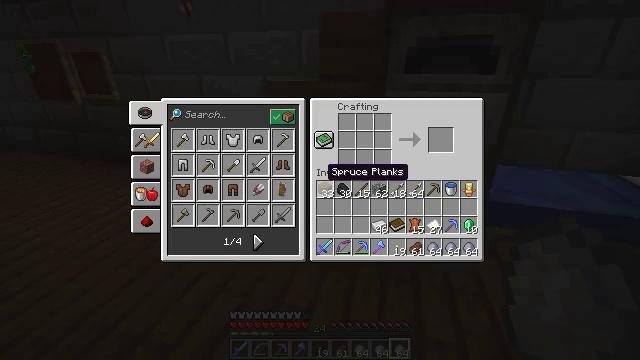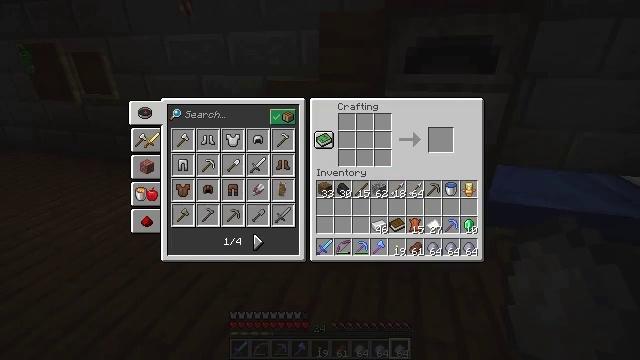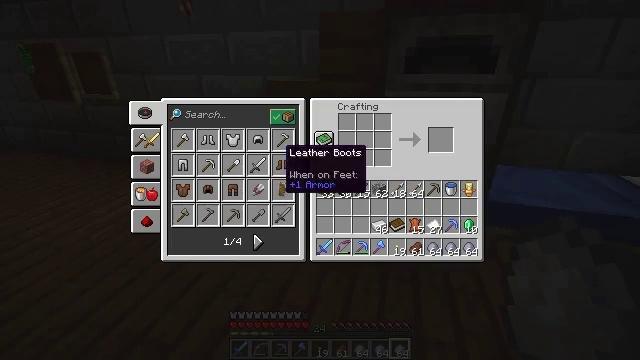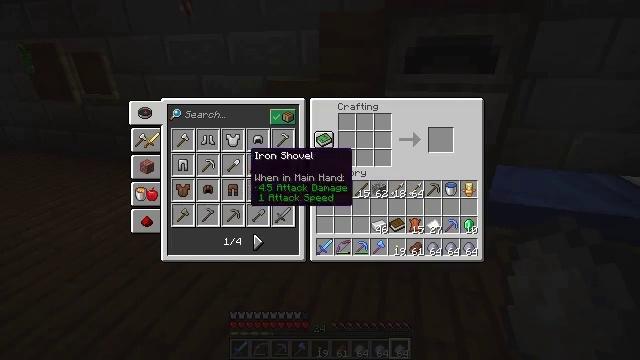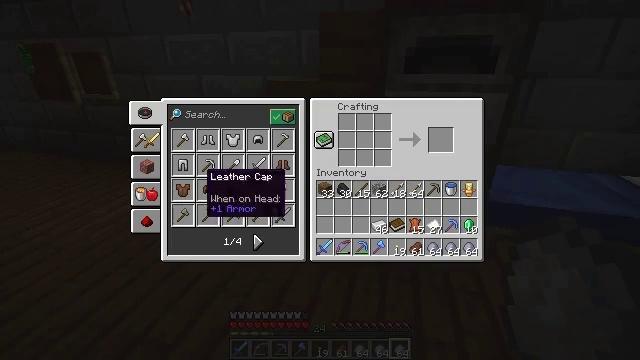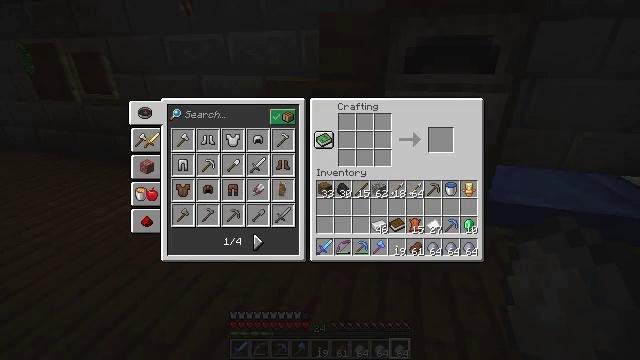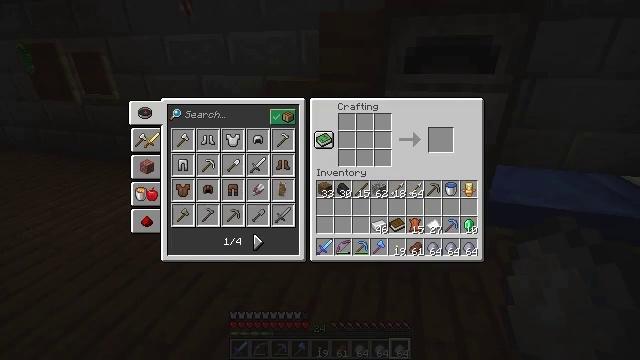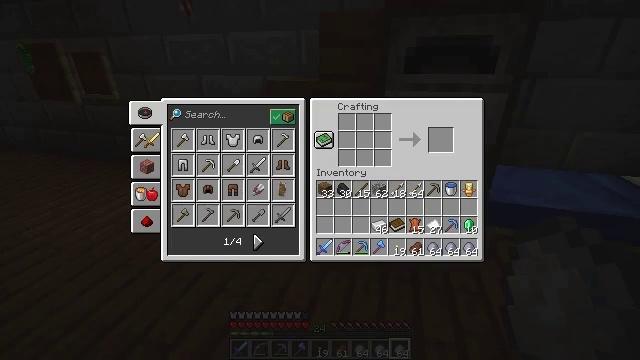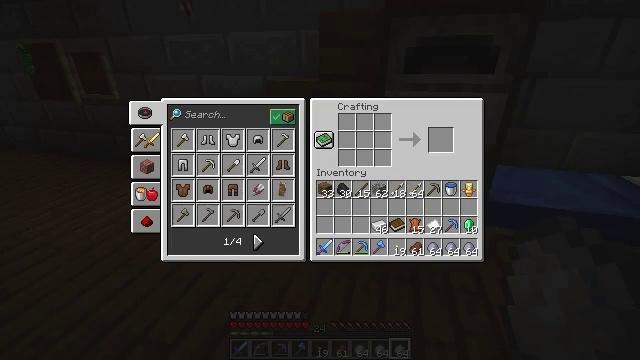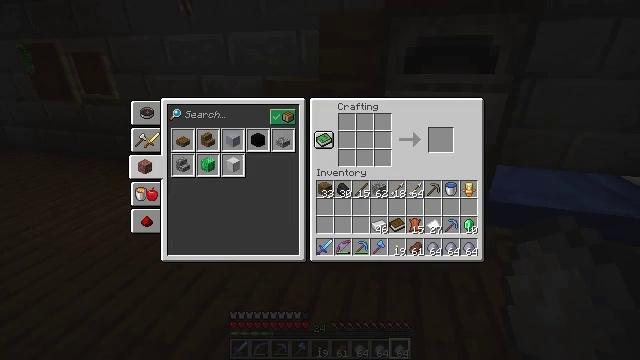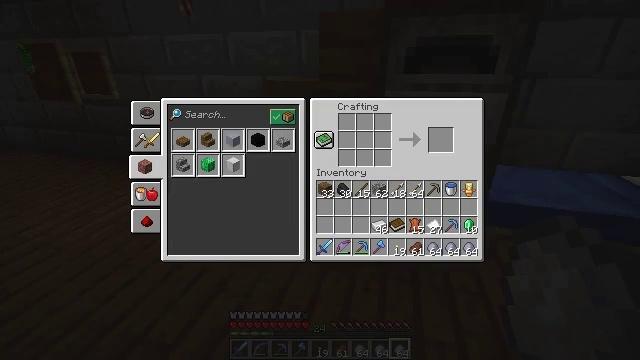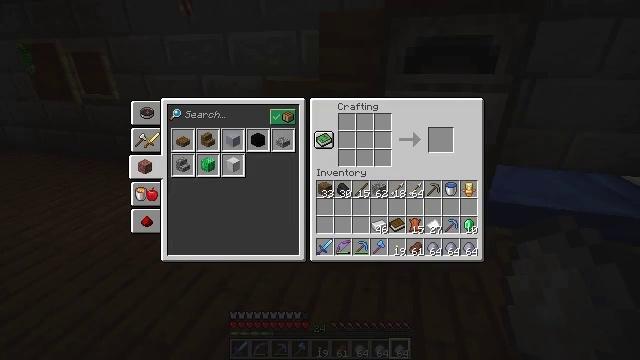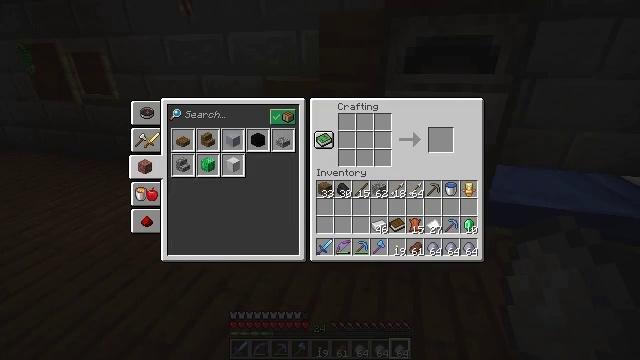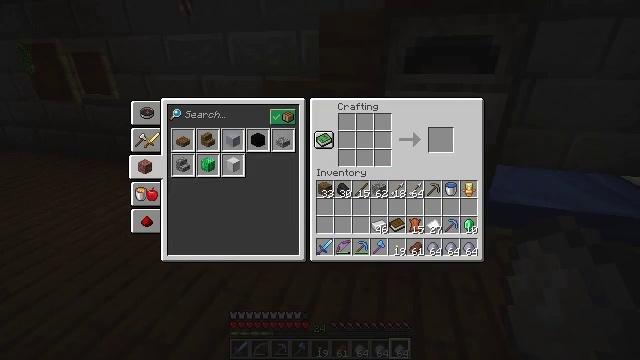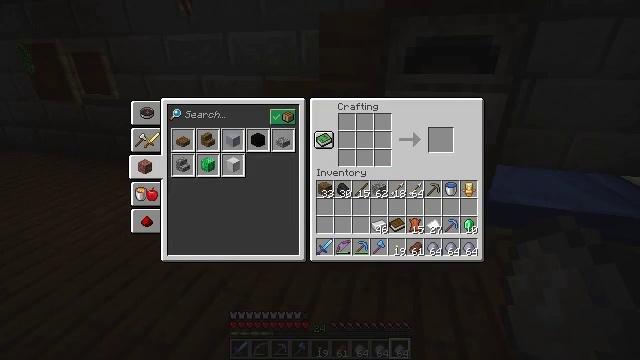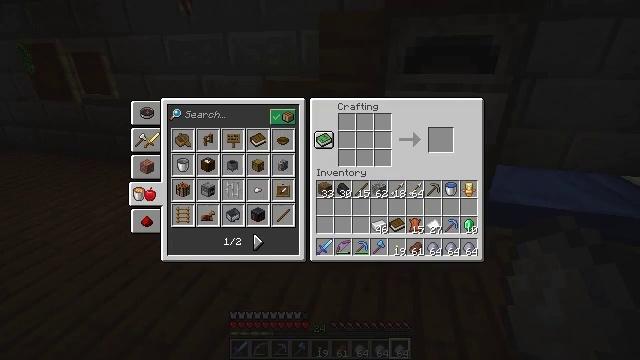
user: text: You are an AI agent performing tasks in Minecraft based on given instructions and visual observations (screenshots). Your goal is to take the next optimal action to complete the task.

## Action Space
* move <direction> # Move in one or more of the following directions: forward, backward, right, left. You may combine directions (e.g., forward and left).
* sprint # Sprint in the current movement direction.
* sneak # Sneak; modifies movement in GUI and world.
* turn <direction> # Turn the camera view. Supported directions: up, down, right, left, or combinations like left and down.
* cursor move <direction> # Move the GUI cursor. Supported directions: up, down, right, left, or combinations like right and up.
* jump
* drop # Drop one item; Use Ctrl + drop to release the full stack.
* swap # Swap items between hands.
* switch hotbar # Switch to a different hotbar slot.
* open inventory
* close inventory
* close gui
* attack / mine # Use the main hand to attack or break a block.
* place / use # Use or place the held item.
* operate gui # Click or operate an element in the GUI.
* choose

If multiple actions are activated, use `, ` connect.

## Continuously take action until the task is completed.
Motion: motion action
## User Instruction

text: To get a cauldron, use the crafting table.
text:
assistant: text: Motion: cursor move left and up
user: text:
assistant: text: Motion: cursor move left and up
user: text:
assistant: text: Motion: cursor move left
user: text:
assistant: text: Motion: cursor move left and down
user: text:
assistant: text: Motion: cursor move left and down
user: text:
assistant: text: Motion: cursor move up
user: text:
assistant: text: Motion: cursor move up
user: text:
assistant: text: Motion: cursor move right and up
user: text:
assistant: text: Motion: operate gui
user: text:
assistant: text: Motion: operate gui
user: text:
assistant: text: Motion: no_op
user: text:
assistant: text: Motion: cursor move down
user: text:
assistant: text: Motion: no_op
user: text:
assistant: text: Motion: no_op
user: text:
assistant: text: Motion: operate gui
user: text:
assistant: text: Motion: operate gui
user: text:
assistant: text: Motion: no_op
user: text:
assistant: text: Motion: cursor move right
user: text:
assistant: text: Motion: cursor move right
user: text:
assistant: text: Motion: cursor move right
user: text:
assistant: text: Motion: cursor move down
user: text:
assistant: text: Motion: cursor move down
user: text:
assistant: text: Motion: cursor move right and down
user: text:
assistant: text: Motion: cursor move right
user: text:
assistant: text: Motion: cursor move right and up
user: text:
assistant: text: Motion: no_op
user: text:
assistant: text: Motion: cursor move left
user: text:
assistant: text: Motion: cursor move left
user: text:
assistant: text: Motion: cursor move left
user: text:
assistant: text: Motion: no_op